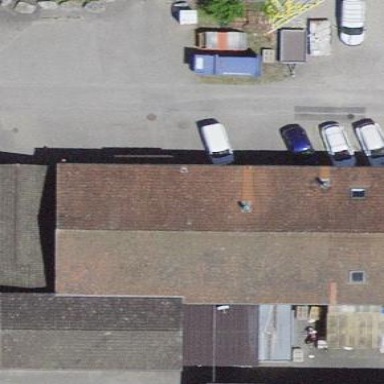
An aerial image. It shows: Commercial building.